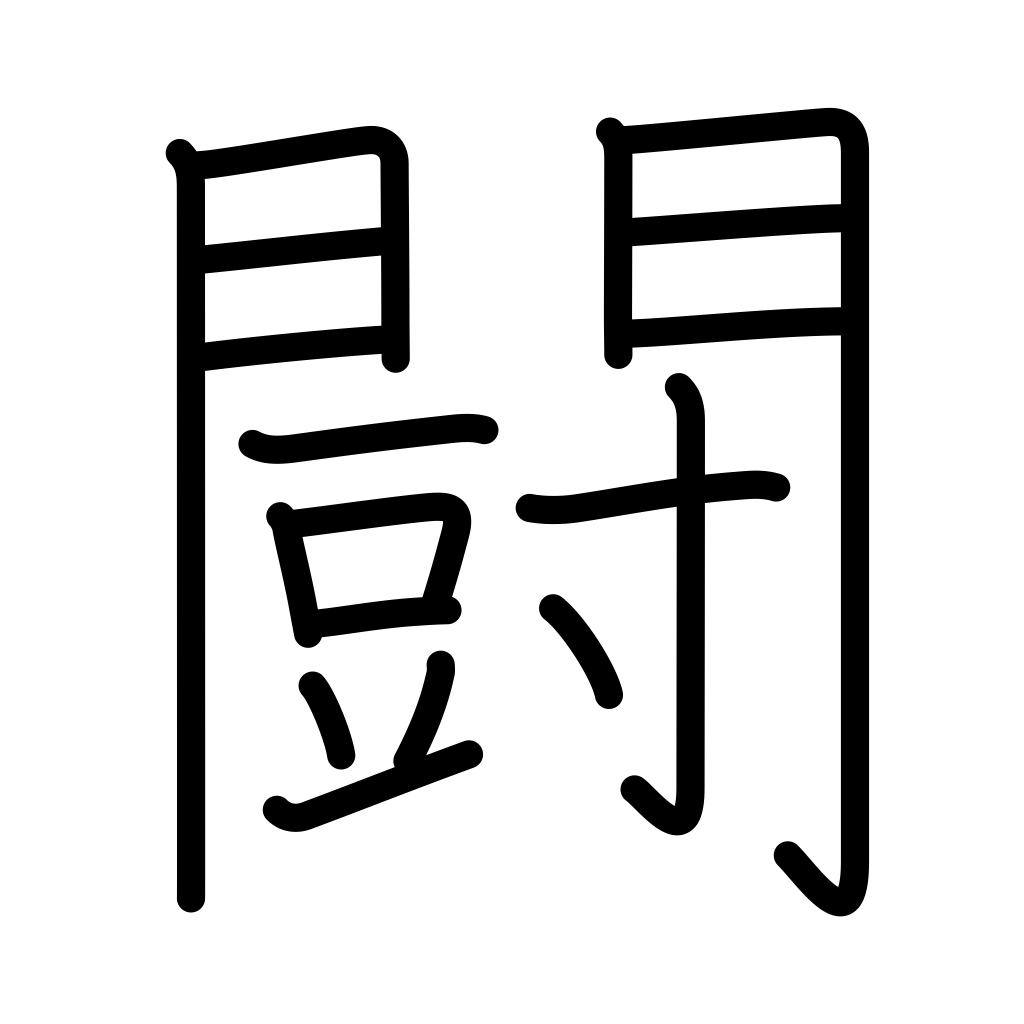
Meaning: fight, war